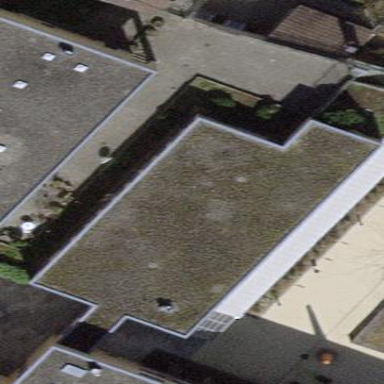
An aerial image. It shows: Flat-roofed apartment building.